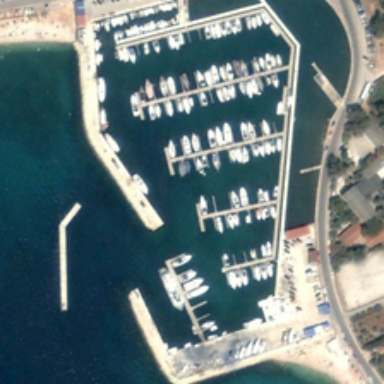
This is a sea, many ships, buildings and plants .